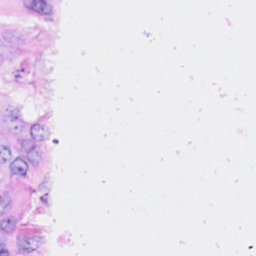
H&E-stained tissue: Breast